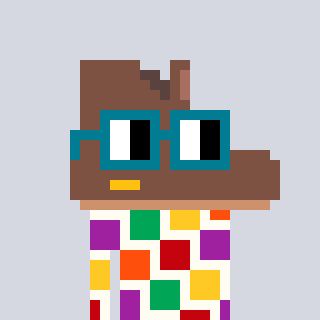
a pixel art character with square dark green glasses, a boot-shaped head and a grayscale-colored body on a cool background